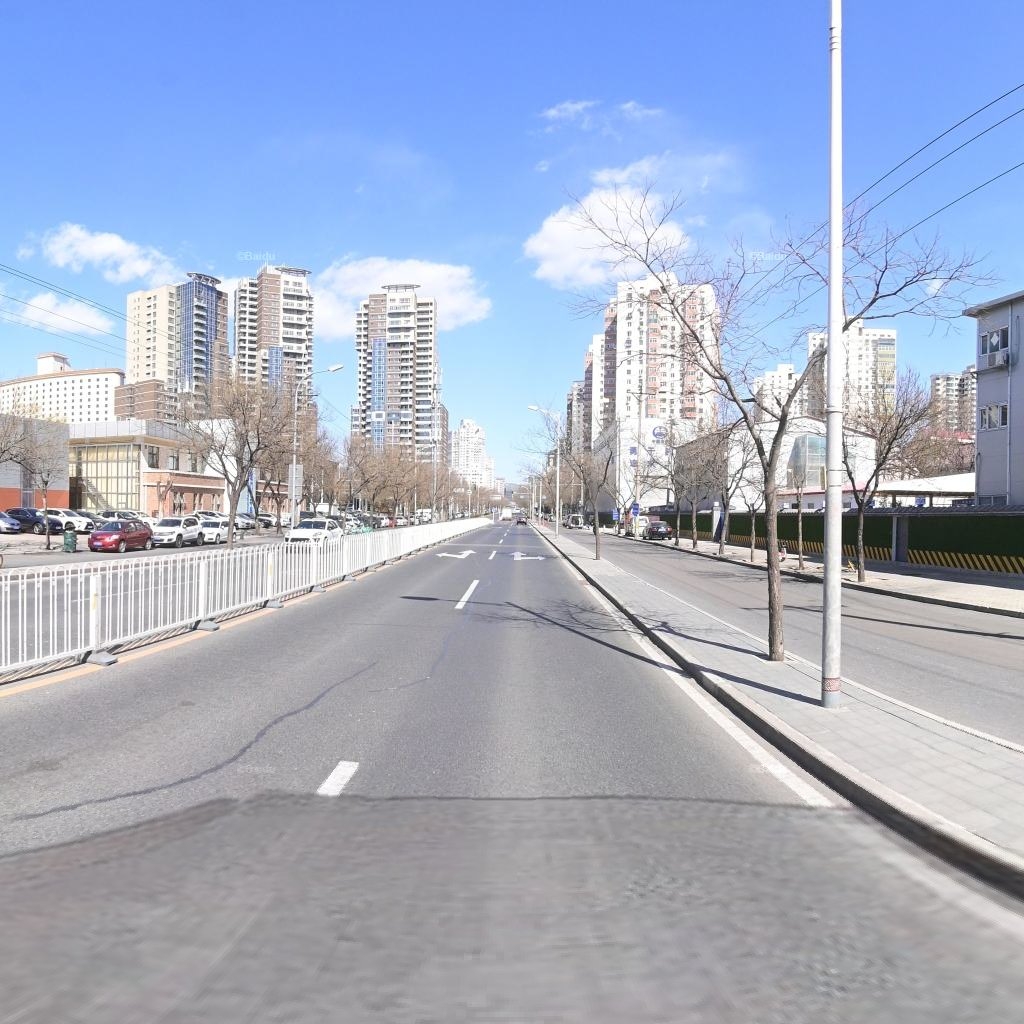
Region: Chaoyang
Road damage annotations: transverse patch, longitudinal patch, longitudinal patch